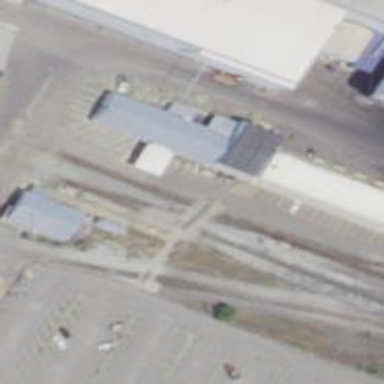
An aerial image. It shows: Railway spur service.